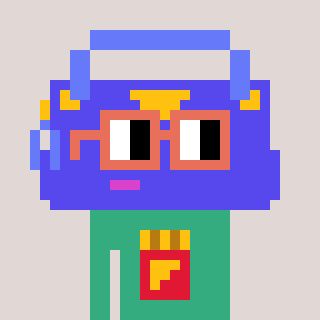
a pixel art character with square orange glasses, a bag-shaped head and a teal-colored body on a warm background